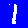
Digit: 1